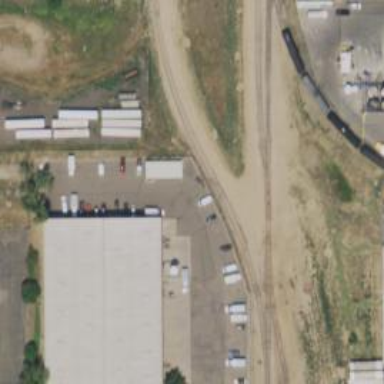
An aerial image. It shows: Railway spur service.